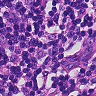
Metastatic tissue present: no